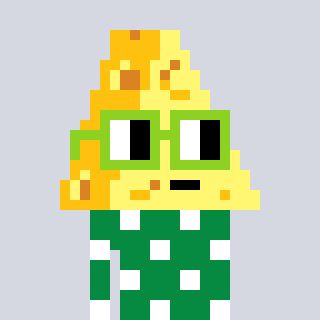
a pixel art character with square light green glasses, a cheese-shaped head and a green-colored body on a cool background